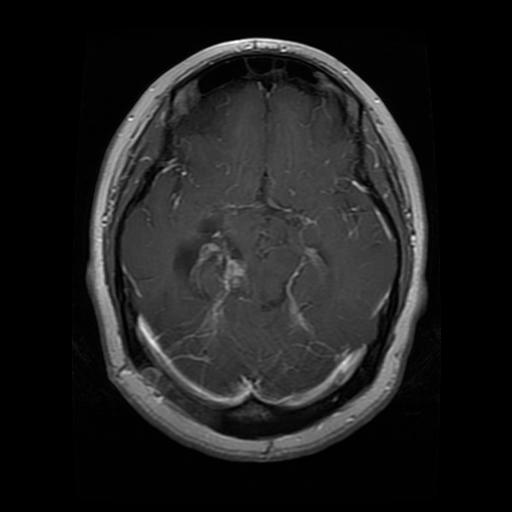
Label: glioma